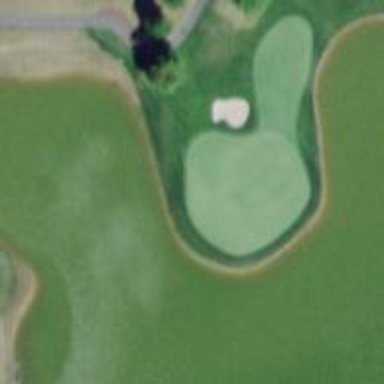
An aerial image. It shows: View of golf hole.